RGB frame:
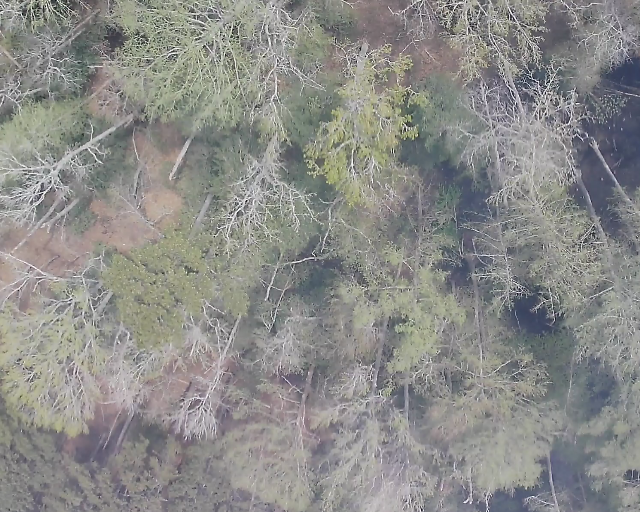
Thermal frame:
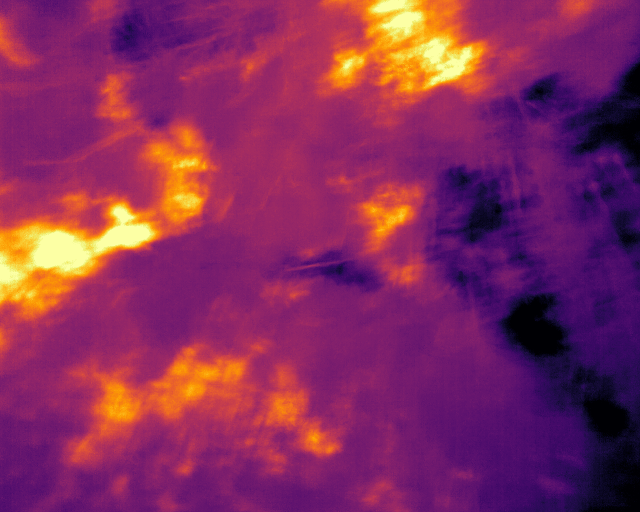
Captured: 2026-02-26 03:46:41
Pixels at or above 80 °C: 0 (fraction of frame: 0)